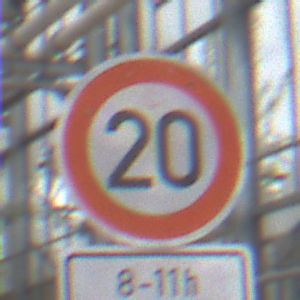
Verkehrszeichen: Geschwindigkeit20
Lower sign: ZeitangabenOhneBeschraenkungAufWochentage2
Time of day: Midday
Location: Roofed (Special)
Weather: Overcast
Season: NotSpecified
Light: Natural